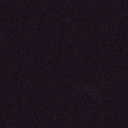
Screen state: off